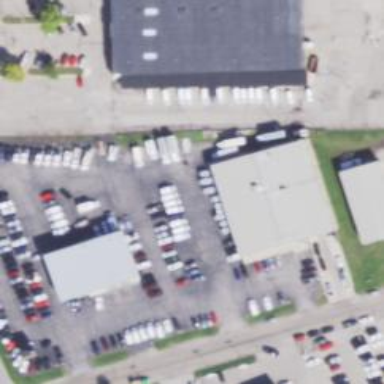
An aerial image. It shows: Car rental facility.